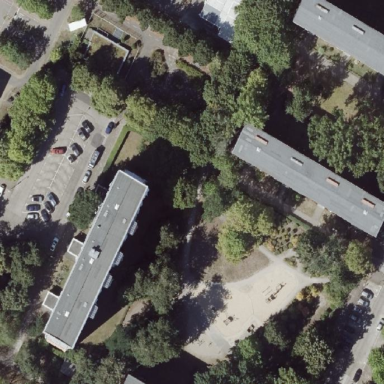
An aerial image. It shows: Grey flat-roofed apartment building with tar paper roof.